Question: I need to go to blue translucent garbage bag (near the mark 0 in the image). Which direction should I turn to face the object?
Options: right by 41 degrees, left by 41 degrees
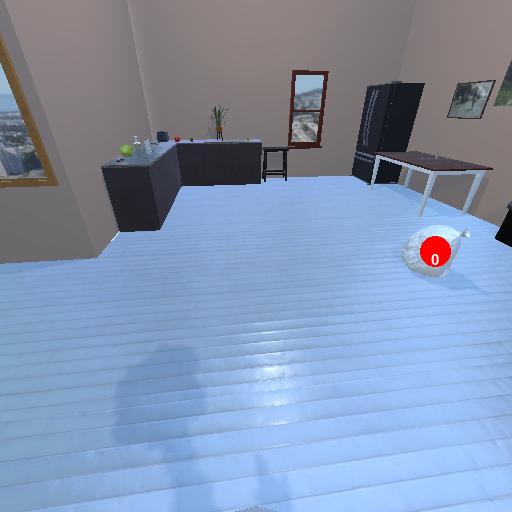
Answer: right by 41 degrees